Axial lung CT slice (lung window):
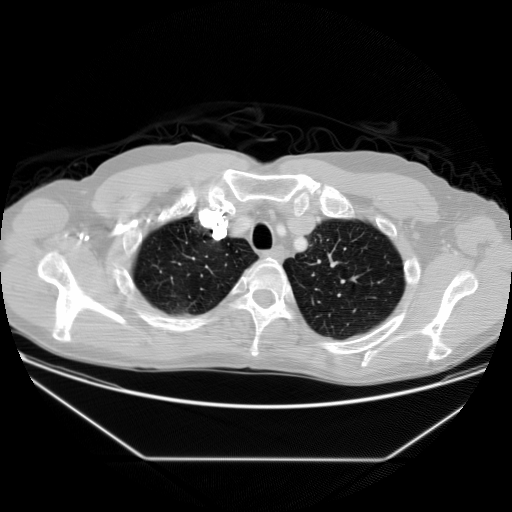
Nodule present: no